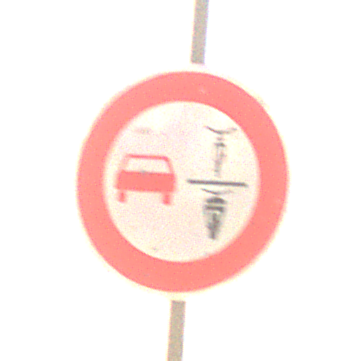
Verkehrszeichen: VerbotUeberholenEinspurigeFahrzeuge
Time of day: SunriseSunset
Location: Outdoor (Nature)
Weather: PartlyCloudy
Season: NotSpecified
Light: Natural